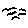
Label: bird